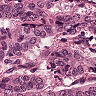
Metastatic tissue present: yes